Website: lowes
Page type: payment
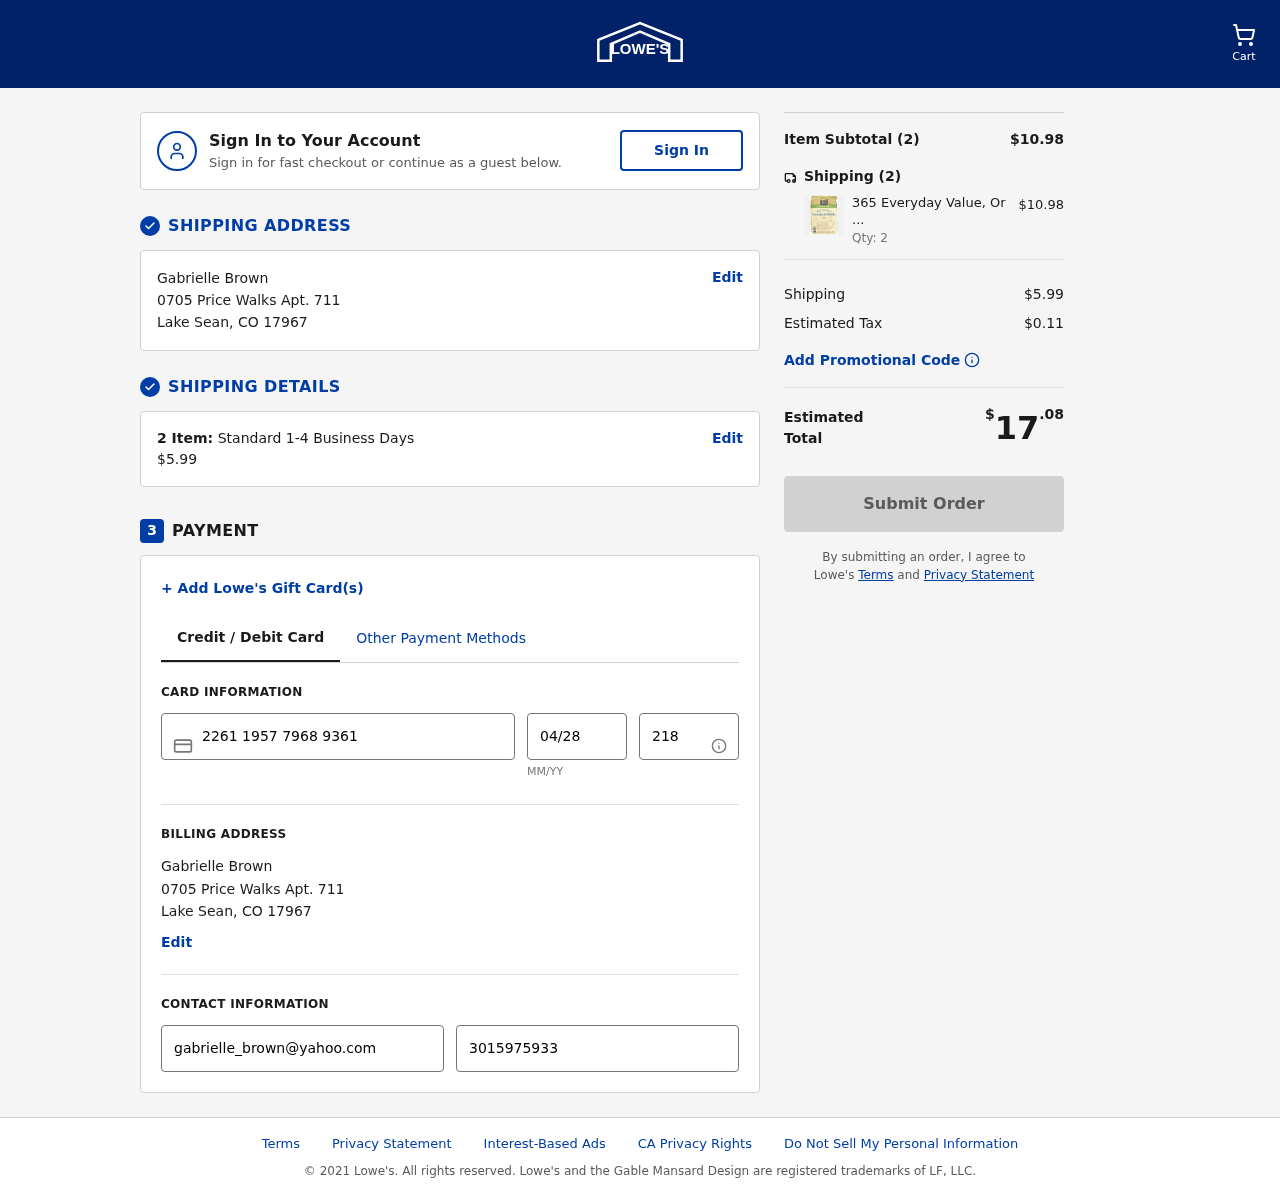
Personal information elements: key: PII_CARD_CVV
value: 218
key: PII_CARD_EXPIRY
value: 04/28
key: PII_CARD_NUMBER
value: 2261 1957 7968 9361
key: PII_CITY
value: Lake Sean
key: PII_EMAIL
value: gabrielle_brown@yahoo.com
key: PII_FULLNAME
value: Gabrielle Brown
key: PII_PHONE
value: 3015975933
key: PII_POSTCODE
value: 17967
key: PII_STATE_ABBR
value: CO
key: PII_STREET
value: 0705 Price Walks Apt. 711
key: PII_FULLNAME2
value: Gabrielle Brown
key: PII_STREET2
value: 0705 Price Walks Apt. 711
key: PII_CITY2
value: Lake Sean
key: PII_STATE_ABBR2
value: CO
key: PII_POSTCODE2
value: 17967
Product elements: key: PRODUCT1_NAME
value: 365 Everyday Value, Organic Buttermilk Pancake & Waffle Mix, 32 oz
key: PRODUCT1_PRICE
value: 5.49
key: PRODUCT1_QUANTITY
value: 2
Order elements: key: ORDER_NUM_ITEMS
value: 2
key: ORDER_SHIPPING_COST
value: $5.99
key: ORDER_NUM_ITEMS2
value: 2
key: ORDER_SUBTOTAL
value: $10.98
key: ORDER_NUM_ITEMS3
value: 2
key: ORDER_SHIPPING_COST2
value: $5.99
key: ORDER_TAX
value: $0.11
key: ORDER_TOTAL
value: $17.08